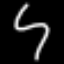
Label: squiggle